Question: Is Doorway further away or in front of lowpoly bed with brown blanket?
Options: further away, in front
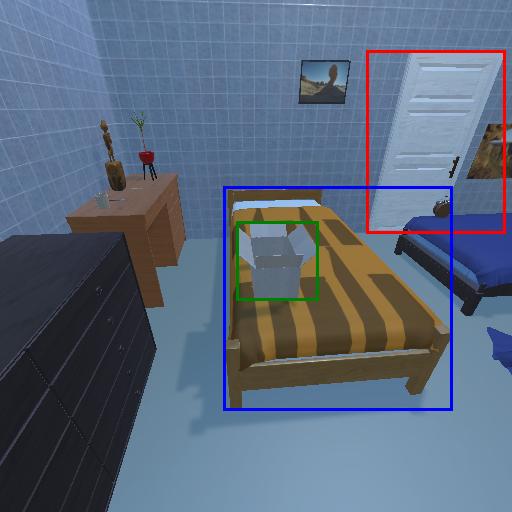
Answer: further away